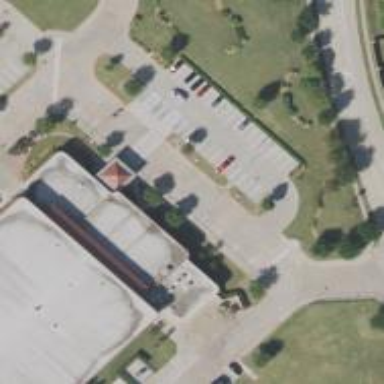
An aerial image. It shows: Street side parking area.